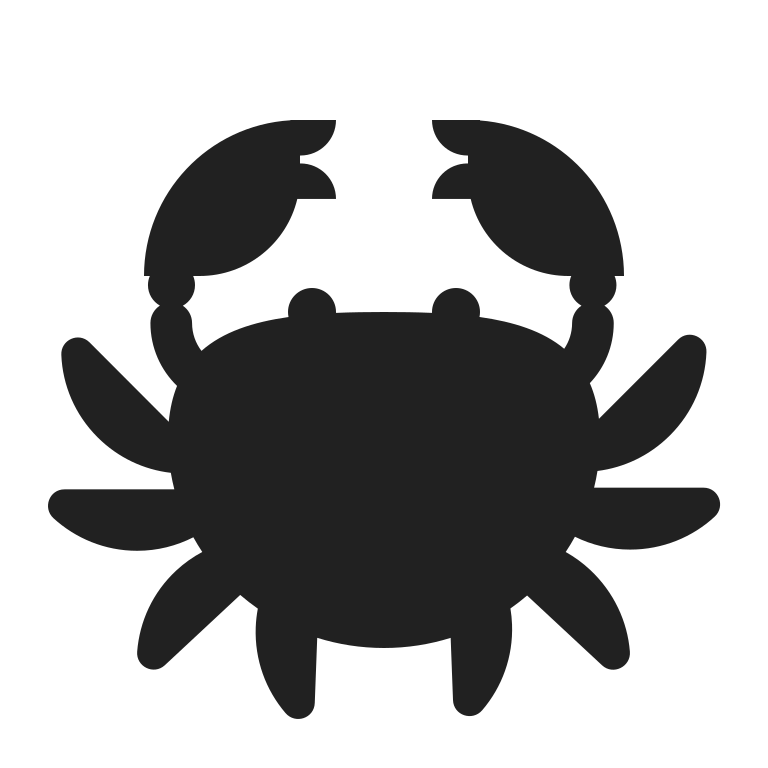
crab high contrast